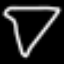
Label: diamond